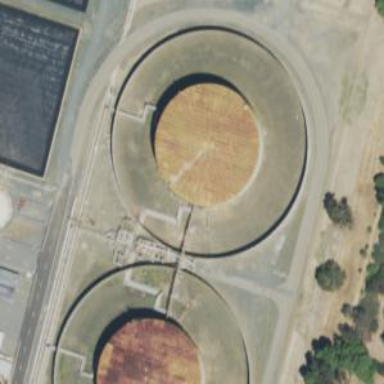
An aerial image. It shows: Storage tank building.